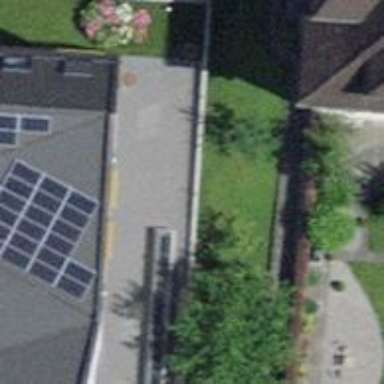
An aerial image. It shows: Residential building with saltbox roof shape.